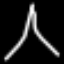
Label: The Eiffel Tower